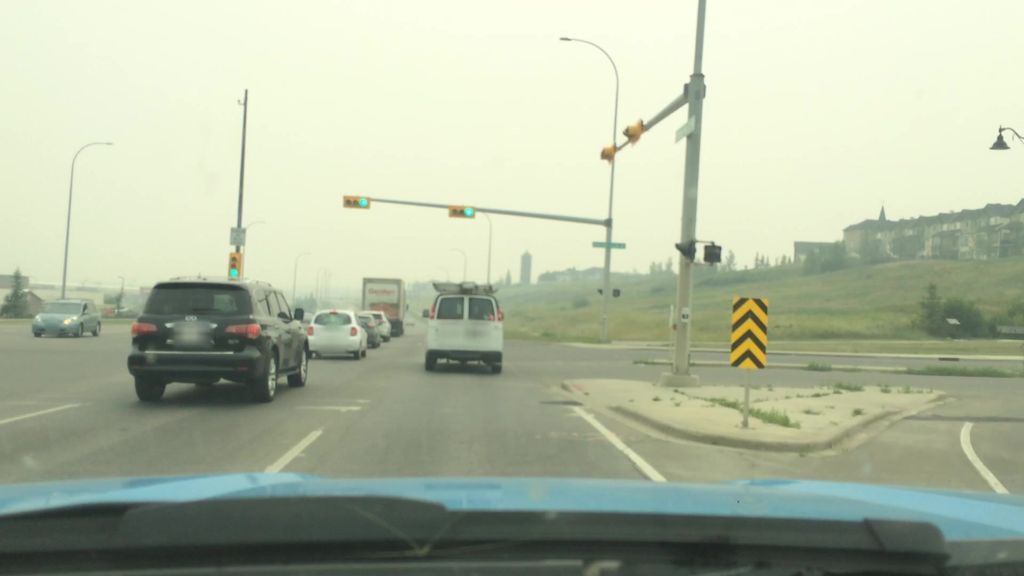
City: calgary